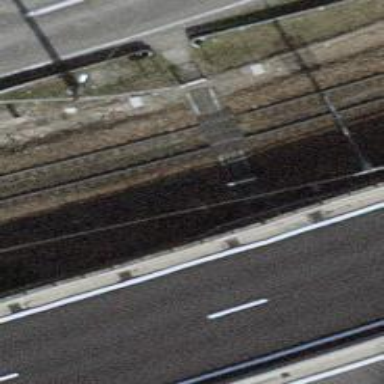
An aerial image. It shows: Crossing for the railway.